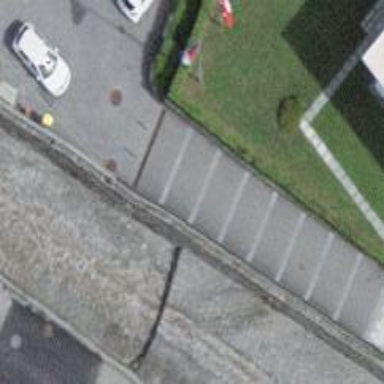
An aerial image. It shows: Bollard barrier.